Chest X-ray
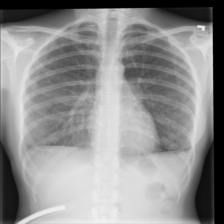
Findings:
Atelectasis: negative
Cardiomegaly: negative
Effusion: negative
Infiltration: negative
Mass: negative
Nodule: negative
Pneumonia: negative
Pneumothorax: negative
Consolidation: negative
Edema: negative
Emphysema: negative
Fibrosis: negative
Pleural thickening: negative
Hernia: negative